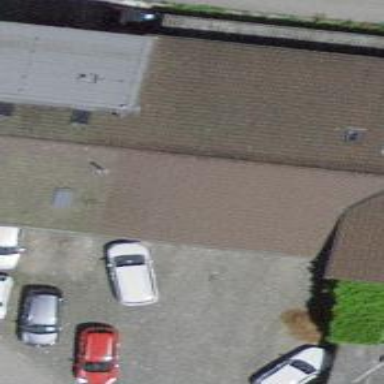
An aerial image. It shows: Car repair shop.